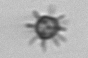
Label: Rhabdolithes